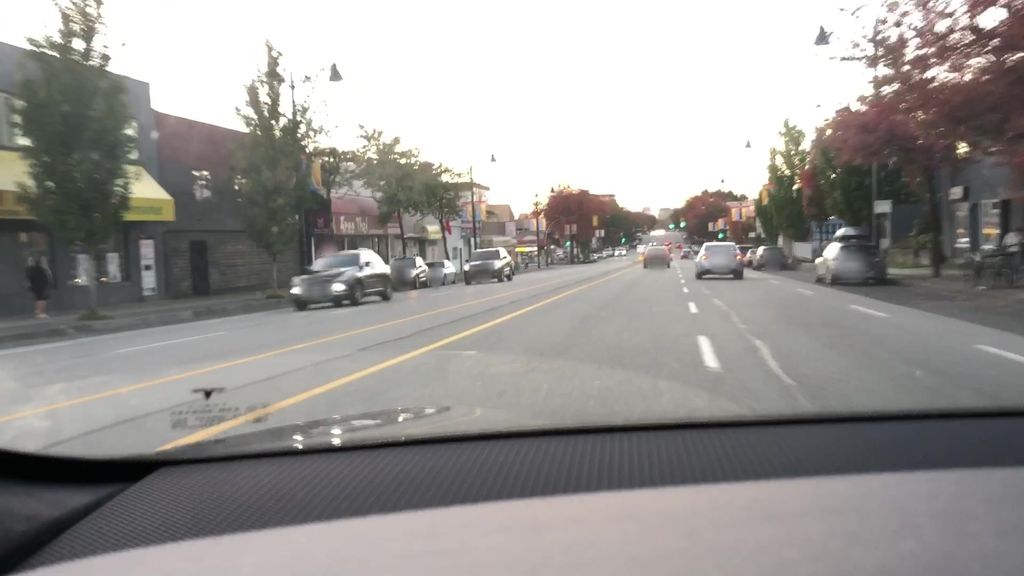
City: vancouver